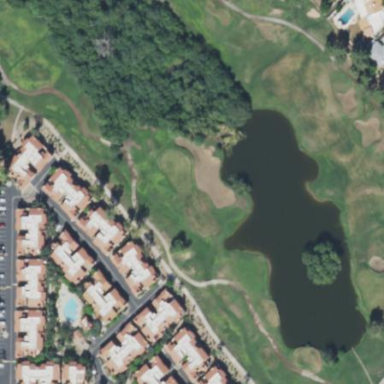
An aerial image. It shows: Scenic view of water hazard on golf course. The natural water feature adds beauty to the landscape.